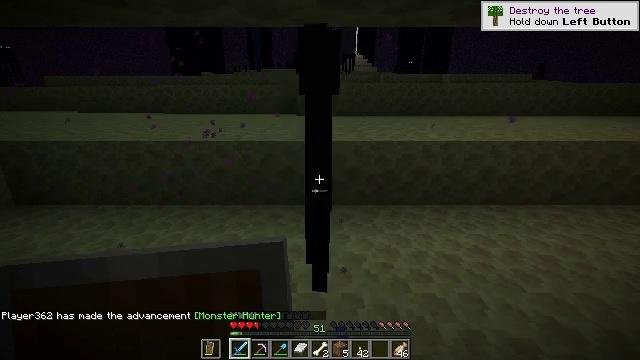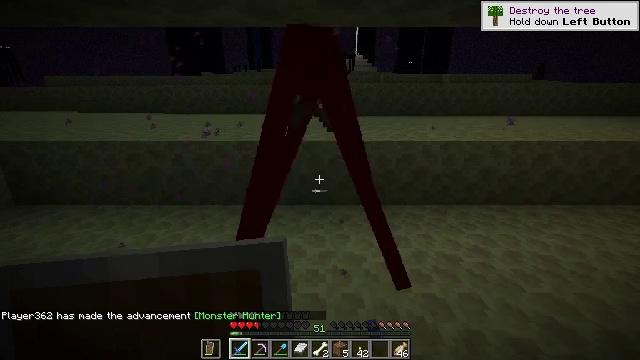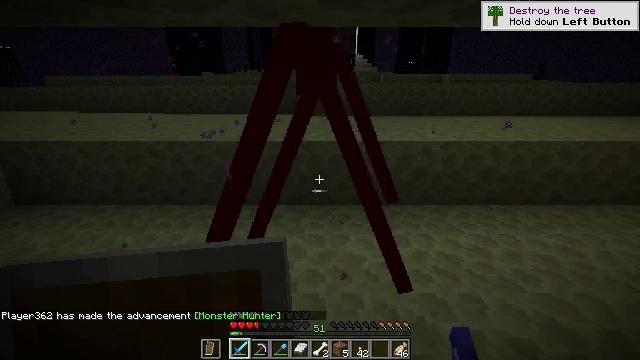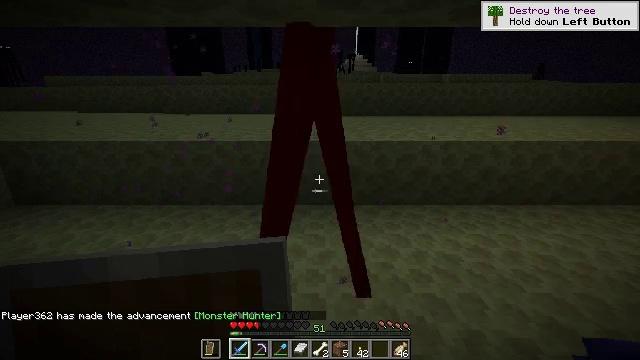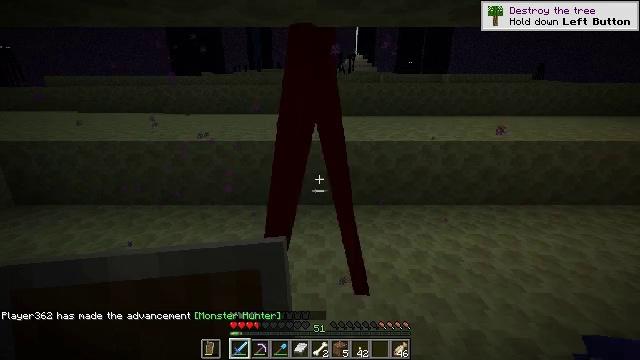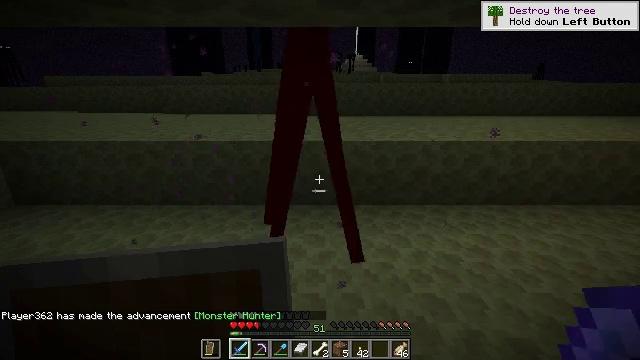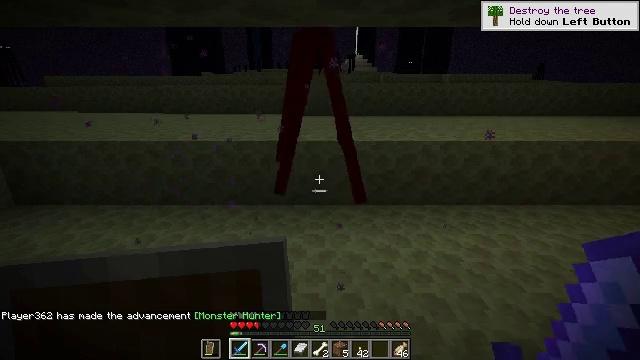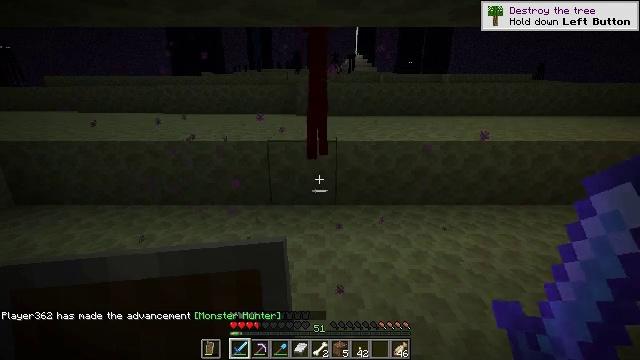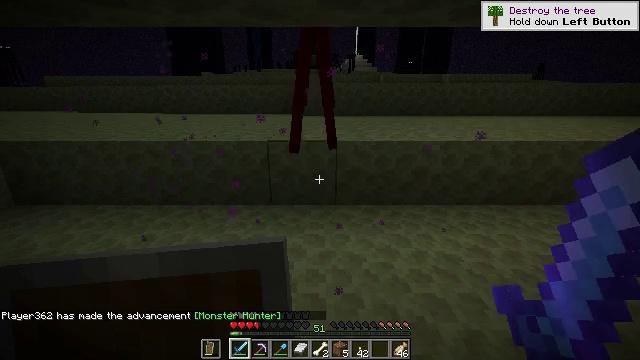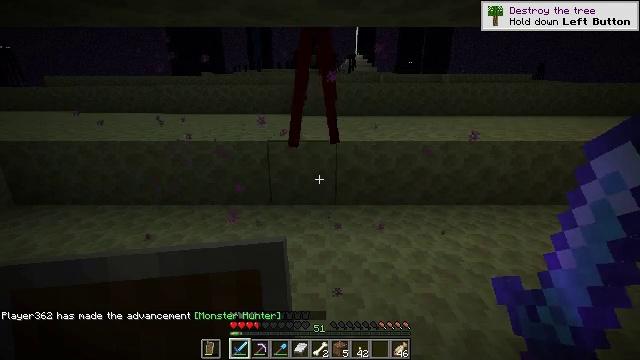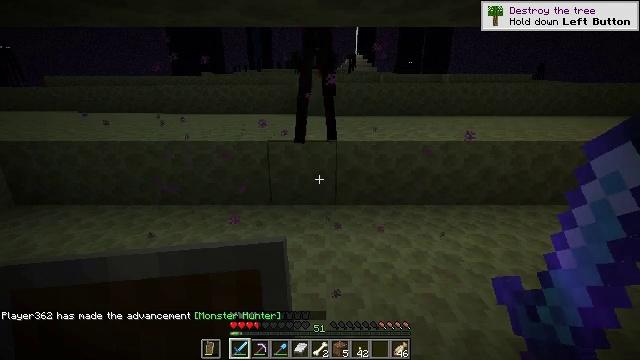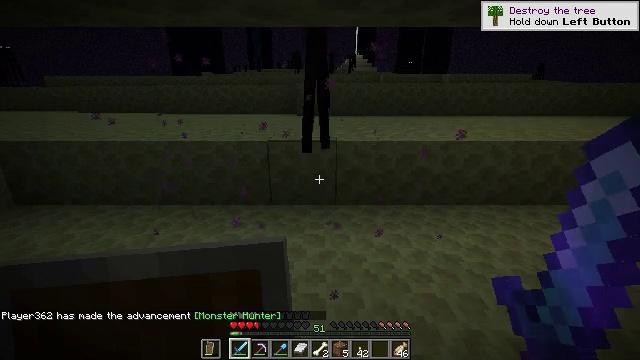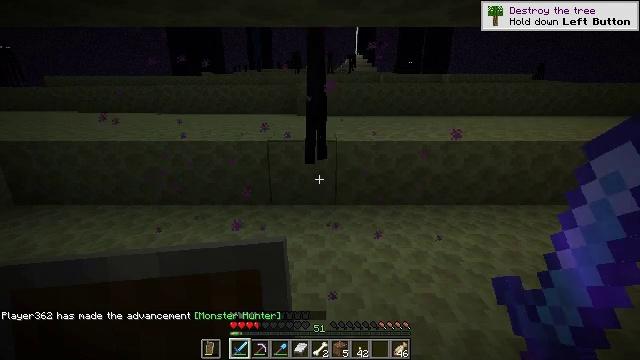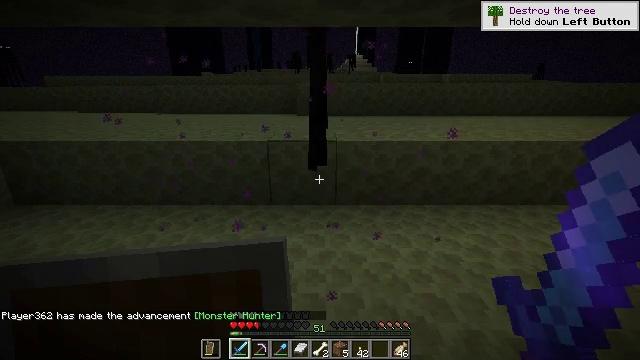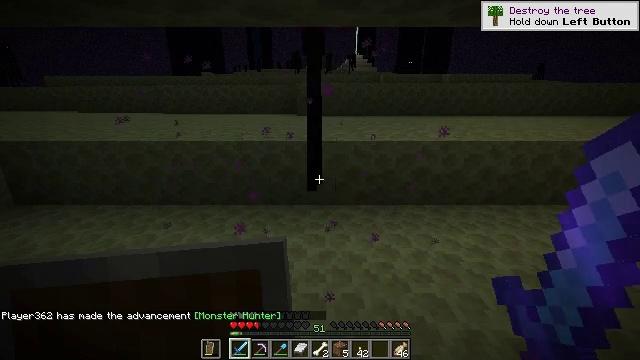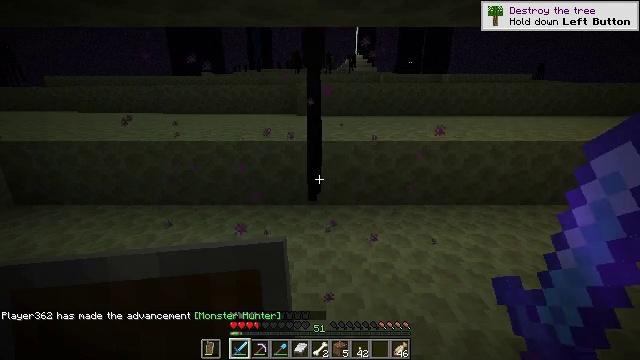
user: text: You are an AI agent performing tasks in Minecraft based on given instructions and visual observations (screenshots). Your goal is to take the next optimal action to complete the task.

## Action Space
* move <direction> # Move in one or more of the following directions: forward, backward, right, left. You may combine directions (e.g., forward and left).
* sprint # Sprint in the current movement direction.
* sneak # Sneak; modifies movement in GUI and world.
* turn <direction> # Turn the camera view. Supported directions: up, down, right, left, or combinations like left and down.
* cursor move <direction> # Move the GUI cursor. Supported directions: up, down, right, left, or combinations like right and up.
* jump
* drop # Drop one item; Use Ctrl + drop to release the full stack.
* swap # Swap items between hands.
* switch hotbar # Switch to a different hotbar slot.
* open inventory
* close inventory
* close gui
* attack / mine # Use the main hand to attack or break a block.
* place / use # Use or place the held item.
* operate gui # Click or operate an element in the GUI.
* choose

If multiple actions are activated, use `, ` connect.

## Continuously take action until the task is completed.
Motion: motion action
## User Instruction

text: Kill an enderman.
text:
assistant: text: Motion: no_op
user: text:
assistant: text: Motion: no_op
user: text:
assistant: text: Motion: no_op
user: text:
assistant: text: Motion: no_op
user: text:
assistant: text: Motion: no_op
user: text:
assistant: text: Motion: no_op
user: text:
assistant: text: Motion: no_op
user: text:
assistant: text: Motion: no_op
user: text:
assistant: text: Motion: no_op
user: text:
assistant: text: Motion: no_op
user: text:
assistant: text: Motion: no_op
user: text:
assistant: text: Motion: no_op
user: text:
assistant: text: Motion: no_op
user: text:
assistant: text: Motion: no_op
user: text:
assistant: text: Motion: no_op
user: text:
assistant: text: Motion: no_op
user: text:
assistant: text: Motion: no_op
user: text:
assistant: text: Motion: no_op
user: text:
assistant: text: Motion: no_op
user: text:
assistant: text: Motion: no_op
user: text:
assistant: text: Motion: no_op
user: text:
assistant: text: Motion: no_op
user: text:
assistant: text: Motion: no_op
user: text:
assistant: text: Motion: no_op
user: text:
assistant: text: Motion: no_op
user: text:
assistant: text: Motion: no_op
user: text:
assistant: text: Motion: no_op
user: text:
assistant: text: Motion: no_op
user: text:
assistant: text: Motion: no_op
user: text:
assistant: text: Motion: no_op